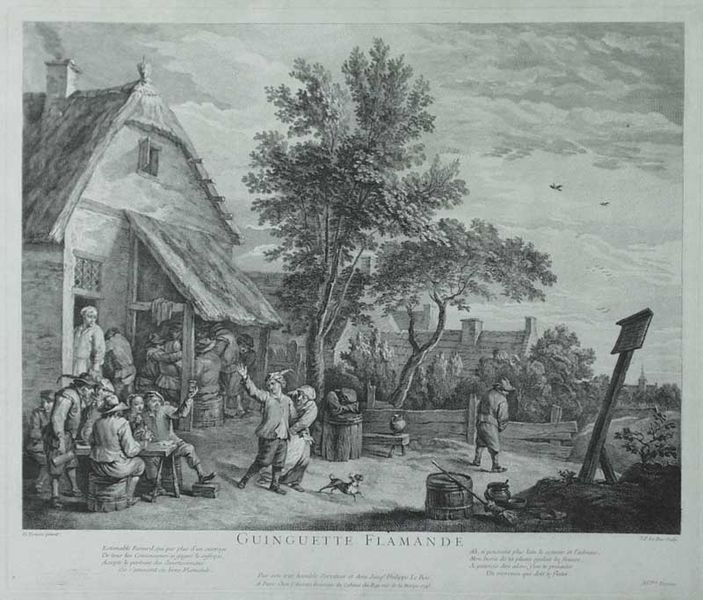
Titel: Guinguette Flamande
Künstler: Jacques-Philippe Lebas
Standort: Karlsruhe
Institution: Staatliche Kunsthalle Karlsruhe
Schlagwörter: baum, dunkel, feder, gemälde, gruppe, hand, himmel, laub, mann, schatten, vogel, weiß, wolken, aquarell, bäume, frauen, kirchturm, landschaft, menschen, mädchen, sitzen, fenster, frankreich, frau, glas, grau, hell, hintergrund, holz, hut, hüte, licht, männer, schwarz, skizze, straße, stroh, stuhl, szene, tisch, tür, zeichnung, dach, gebäude, gras, haus, hund, hunde, tier, tiere, weg, wolke, zaun, fest, gesellschaft, herren, leute, malerei, menge, betrunken, betrunkene, feier, feiern, gelage, hose, kappe, kneipe, trinken, wirtschaft, arm, barock, mensch, rahmen, stehen, holland, niederlande, signatur, feld, häuser, mühle, natur, strauch, vögel, büsche, gatter, hütte, kirche, qualm, rauch, land, kelch, realismus, mutter, paar, personen, blatt, tanzen, bauern, genre, kamin, kinder, schornstein, turm, krug, hündchen, schürze, schrift, papier, schlafen, dorf, dächer, giebel, schornsteine, grafik, graphik, bauernhof, herbst, hof, latten, lattenzaun, idylle, rast, platz, bank, hocker, vorführung, arbeiter, französisch, essen, gäste, tafel, weib, weiber, stimmung, besen, podest, bauer, töpfe, becher, lachen, spiel, eingang, schild, veranda, bierkrug, unterschrift, buch, fuss, reetdach, scheune, strohdach, kirch, abschied, druck, druckgraphik, schwarz weiss, druckgrafik, radierung, stich, seite, gaststätte, illustration, text, volk, bleistift, heiter, fass, speisen, genreszene, menschenmenge, trommel, bänke, krüge, singen, ländlich, springen, mittelalter, bauernhaus, stall, hitnergrund, fachwerk, fröhlich, flämisch, holländisch, fässer, trinker, bottich, niederland, eimer, kupferstich, vordach, zuprosten, persianer, gruß, sohn, spaß, englisch, beschreibung, gasthaus, gasthof, wirt, wirtshaus, betrunkener, gesellig, zecher, flamen, luke, tonne, historisch, schenke, himmelw, lehre, winken, dorfplatz, wegweiser, schläft, ruach, flandern, reet, biergarten, vesper, dörflich, geselligkeit, feierabend, fete, hunf, prost, schonrstein, prosten, vögle, taverne, verabschieden, bildtitel, schäune, pinkeln, gruppierung, aun, schencke, abgase, raucht, gastronomie, urinieren, zechen, feiernde, uriniert, guinguette, guinguette flamande, hfass, gashaus, biesel, graifk, fgenster, pissen, pinkelt, flamande, leute persone, genre malerei, notdurft, wirtshaus 16. jahrhundert bauern land fest, hude, dorfkrug, landkneipe, bunzen, hund häuser, stuhl#tisch, dorfgemeinschaft, pinkelnd, winkend#, flammande, bauernhütte, guiguette flamande